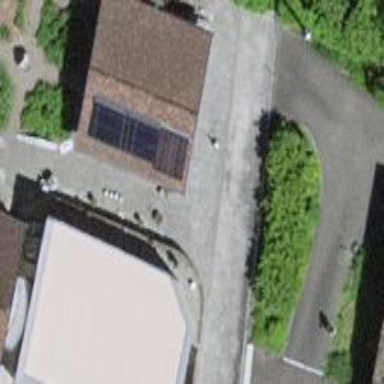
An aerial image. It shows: Garage.